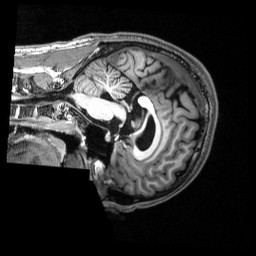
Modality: T1w
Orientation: sagittal
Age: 18
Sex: male
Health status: healthy
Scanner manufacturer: siemens
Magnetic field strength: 3 T
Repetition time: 2.53 s
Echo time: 0.00339 s